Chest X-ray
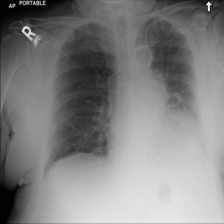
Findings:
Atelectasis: negative
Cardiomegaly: positive
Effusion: positive
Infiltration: negative
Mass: negative
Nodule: negative
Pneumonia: negative
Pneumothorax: negative
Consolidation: negative
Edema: negative
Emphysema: negative
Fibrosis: positive
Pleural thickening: negative
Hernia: negative